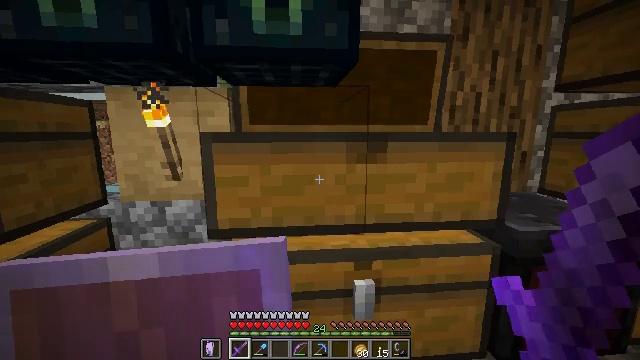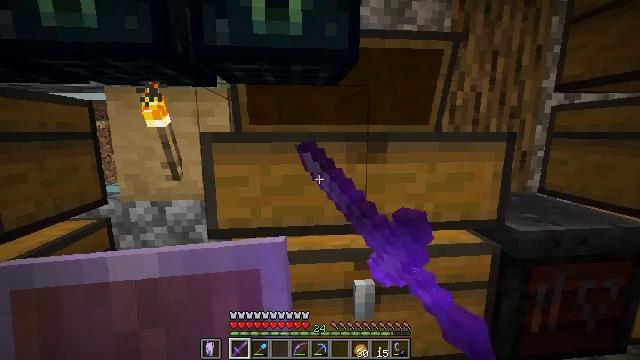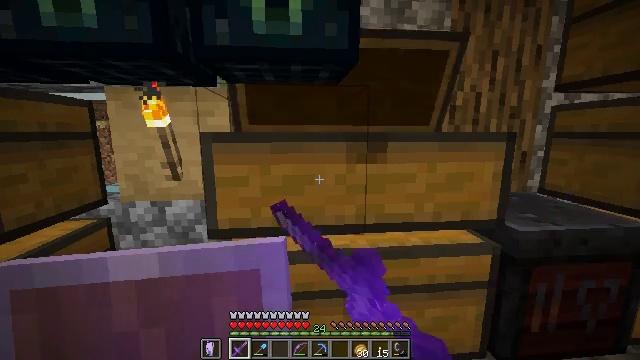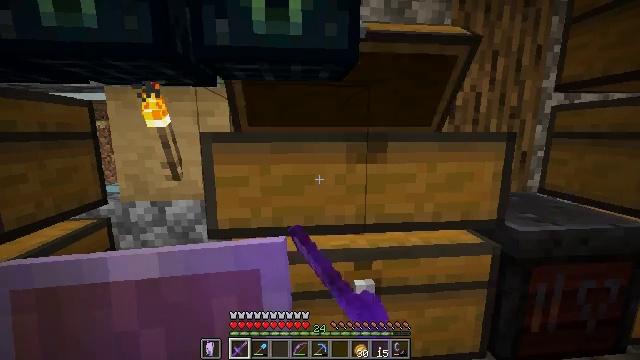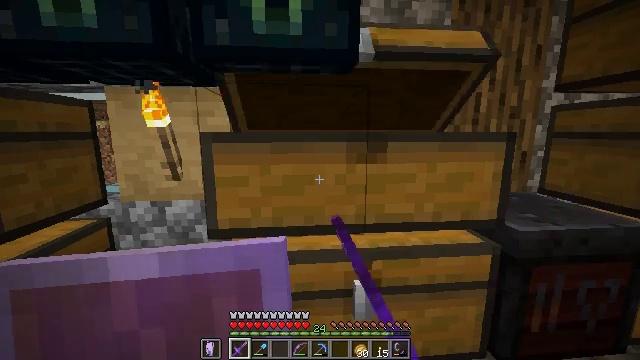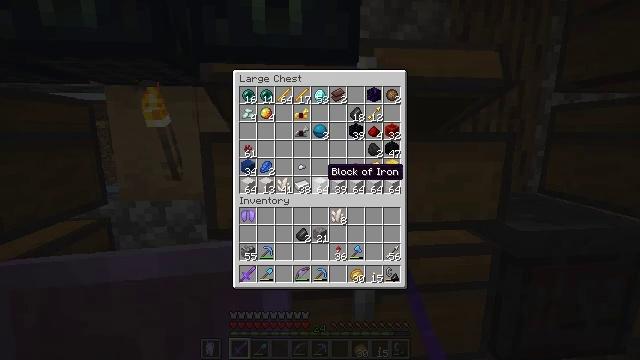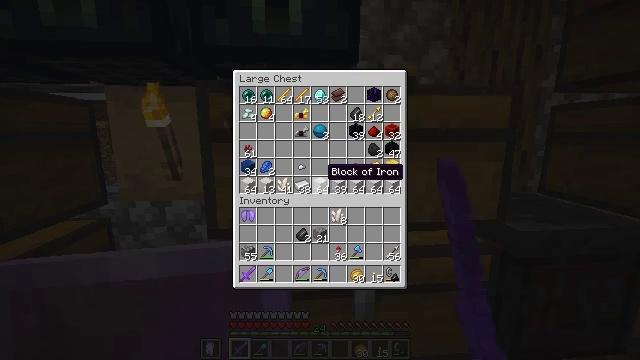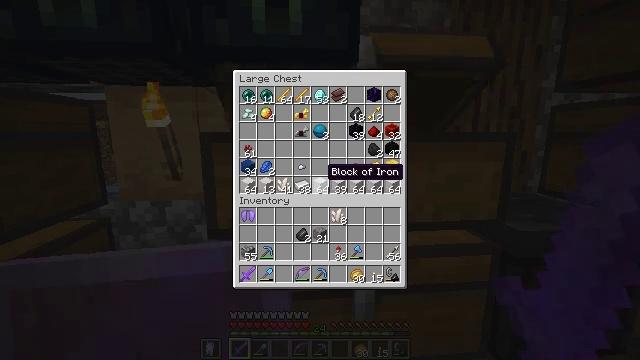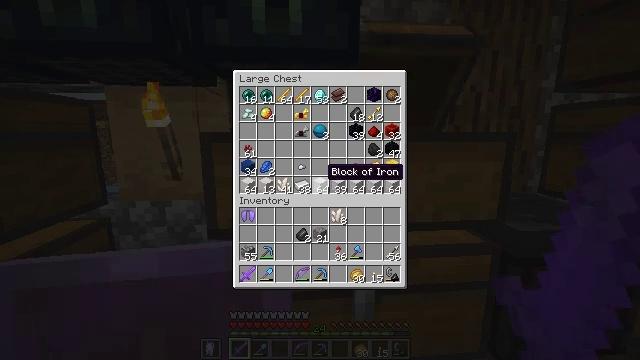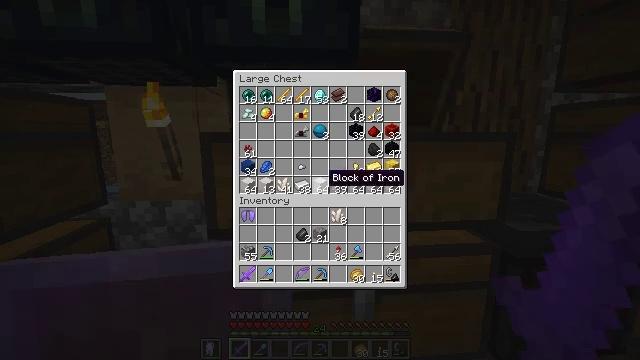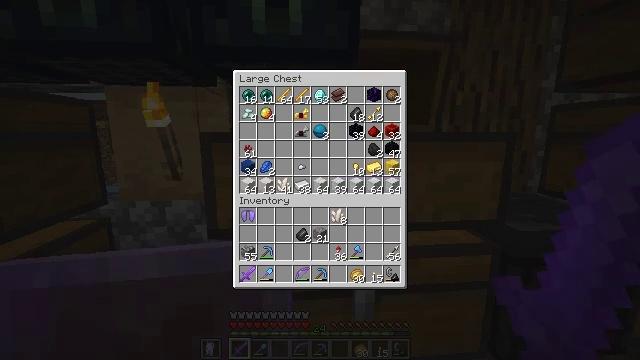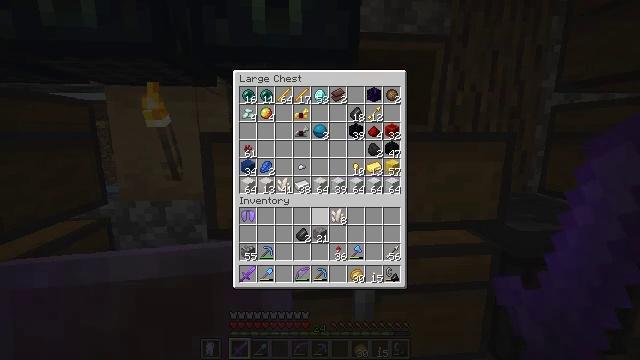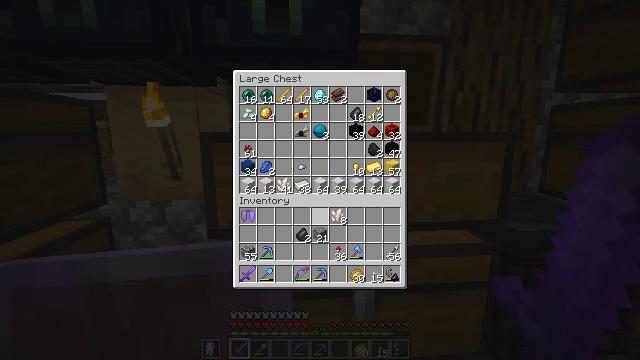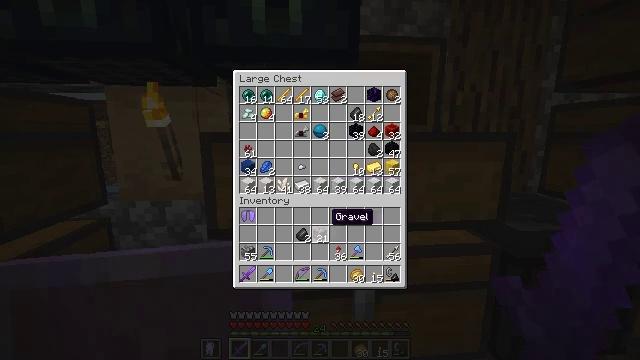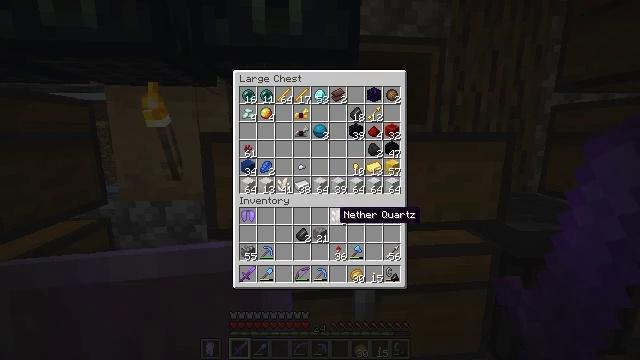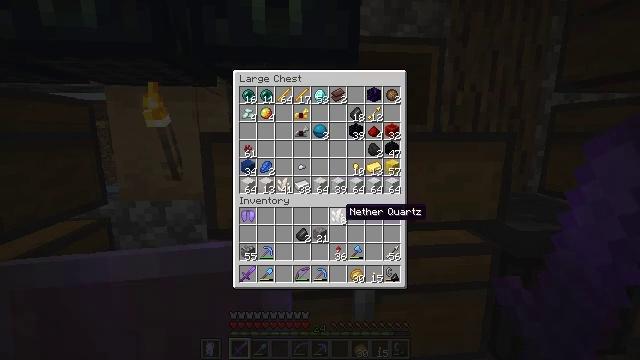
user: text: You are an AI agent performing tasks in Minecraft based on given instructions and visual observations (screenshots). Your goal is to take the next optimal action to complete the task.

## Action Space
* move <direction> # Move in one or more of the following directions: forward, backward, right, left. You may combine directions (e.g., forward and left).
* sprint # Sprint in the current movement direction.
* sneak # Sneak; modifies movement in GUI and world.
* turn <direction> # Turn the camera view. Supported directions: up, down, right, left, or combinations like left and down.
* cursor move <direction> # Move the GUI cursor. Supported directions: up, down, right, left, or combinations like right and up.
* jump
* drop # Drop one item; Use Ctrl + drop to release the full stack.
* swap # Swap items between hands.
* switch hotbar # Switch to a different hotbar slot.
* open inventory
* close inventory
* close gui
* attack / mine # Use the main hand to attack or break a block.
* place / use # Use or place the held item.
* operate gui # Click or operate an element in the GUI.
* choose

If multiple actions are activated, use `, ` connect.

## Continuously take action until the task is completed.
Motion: motion action
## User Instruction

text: Use ancient debris in the furnace to create netherite scrap.
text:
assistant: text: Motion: use / place
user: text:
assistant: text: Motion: use / place
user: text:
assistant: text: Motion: no_op
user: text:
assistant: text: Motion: no_op
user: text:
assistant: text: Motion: no_op
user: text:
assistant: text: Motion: no_op
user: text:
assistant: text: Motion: no_op
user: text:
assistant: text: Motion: no_op
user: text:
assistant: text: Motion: sneak
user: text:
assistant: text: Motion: sneak, cursor move down
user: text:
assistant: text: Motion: sneak, cursor move down
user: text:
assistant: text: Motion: sneak
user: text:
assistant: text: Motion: sneak, cursor move down
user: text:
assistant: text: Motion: sneak, cursor move right
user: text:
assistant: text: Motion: sneak
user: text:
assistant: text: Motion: sneak
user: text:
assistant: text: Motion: sneak
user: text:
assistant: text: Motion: sneak, choose
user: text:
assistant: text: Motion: sneak, choose
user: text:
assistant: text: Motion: sneak, choose
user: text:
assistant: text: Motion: sneak
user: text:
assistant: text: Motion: sneak
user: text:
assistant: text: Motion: sneak
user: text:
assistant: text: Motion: sneak, cursor move up
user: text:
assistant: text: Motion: no_op
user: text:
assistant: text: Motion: no_op
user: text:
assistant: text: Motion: no_op
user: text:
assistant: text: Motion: no_op
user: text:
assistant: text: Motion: no_op
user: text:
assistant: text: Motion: no_op